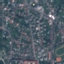
Land use / land cover: Residential